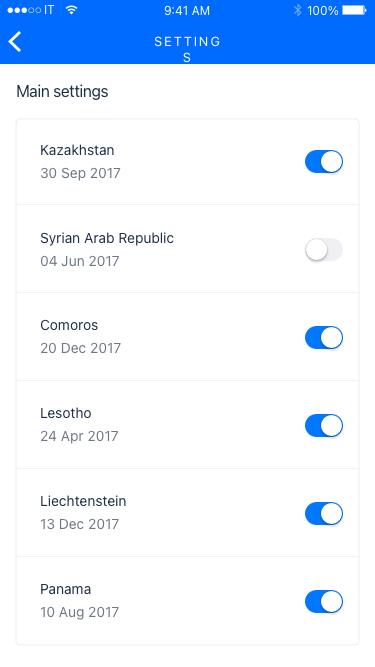
Text in this UI design:
Kazakhstan
30 Sep 2017
Syrian Arab Republic
04 Jun 2017
Comoros
20 Dec 2017
Lesotho
24 Apr 2017
Liechtenstein
13 Dec 2017
Panama
10 Aug 2017
Main settings
SETTINGS
100%
9:41 AM
IT